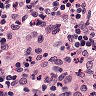
Metastatic tissue present: no